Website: lowes
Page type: delivery-shipping
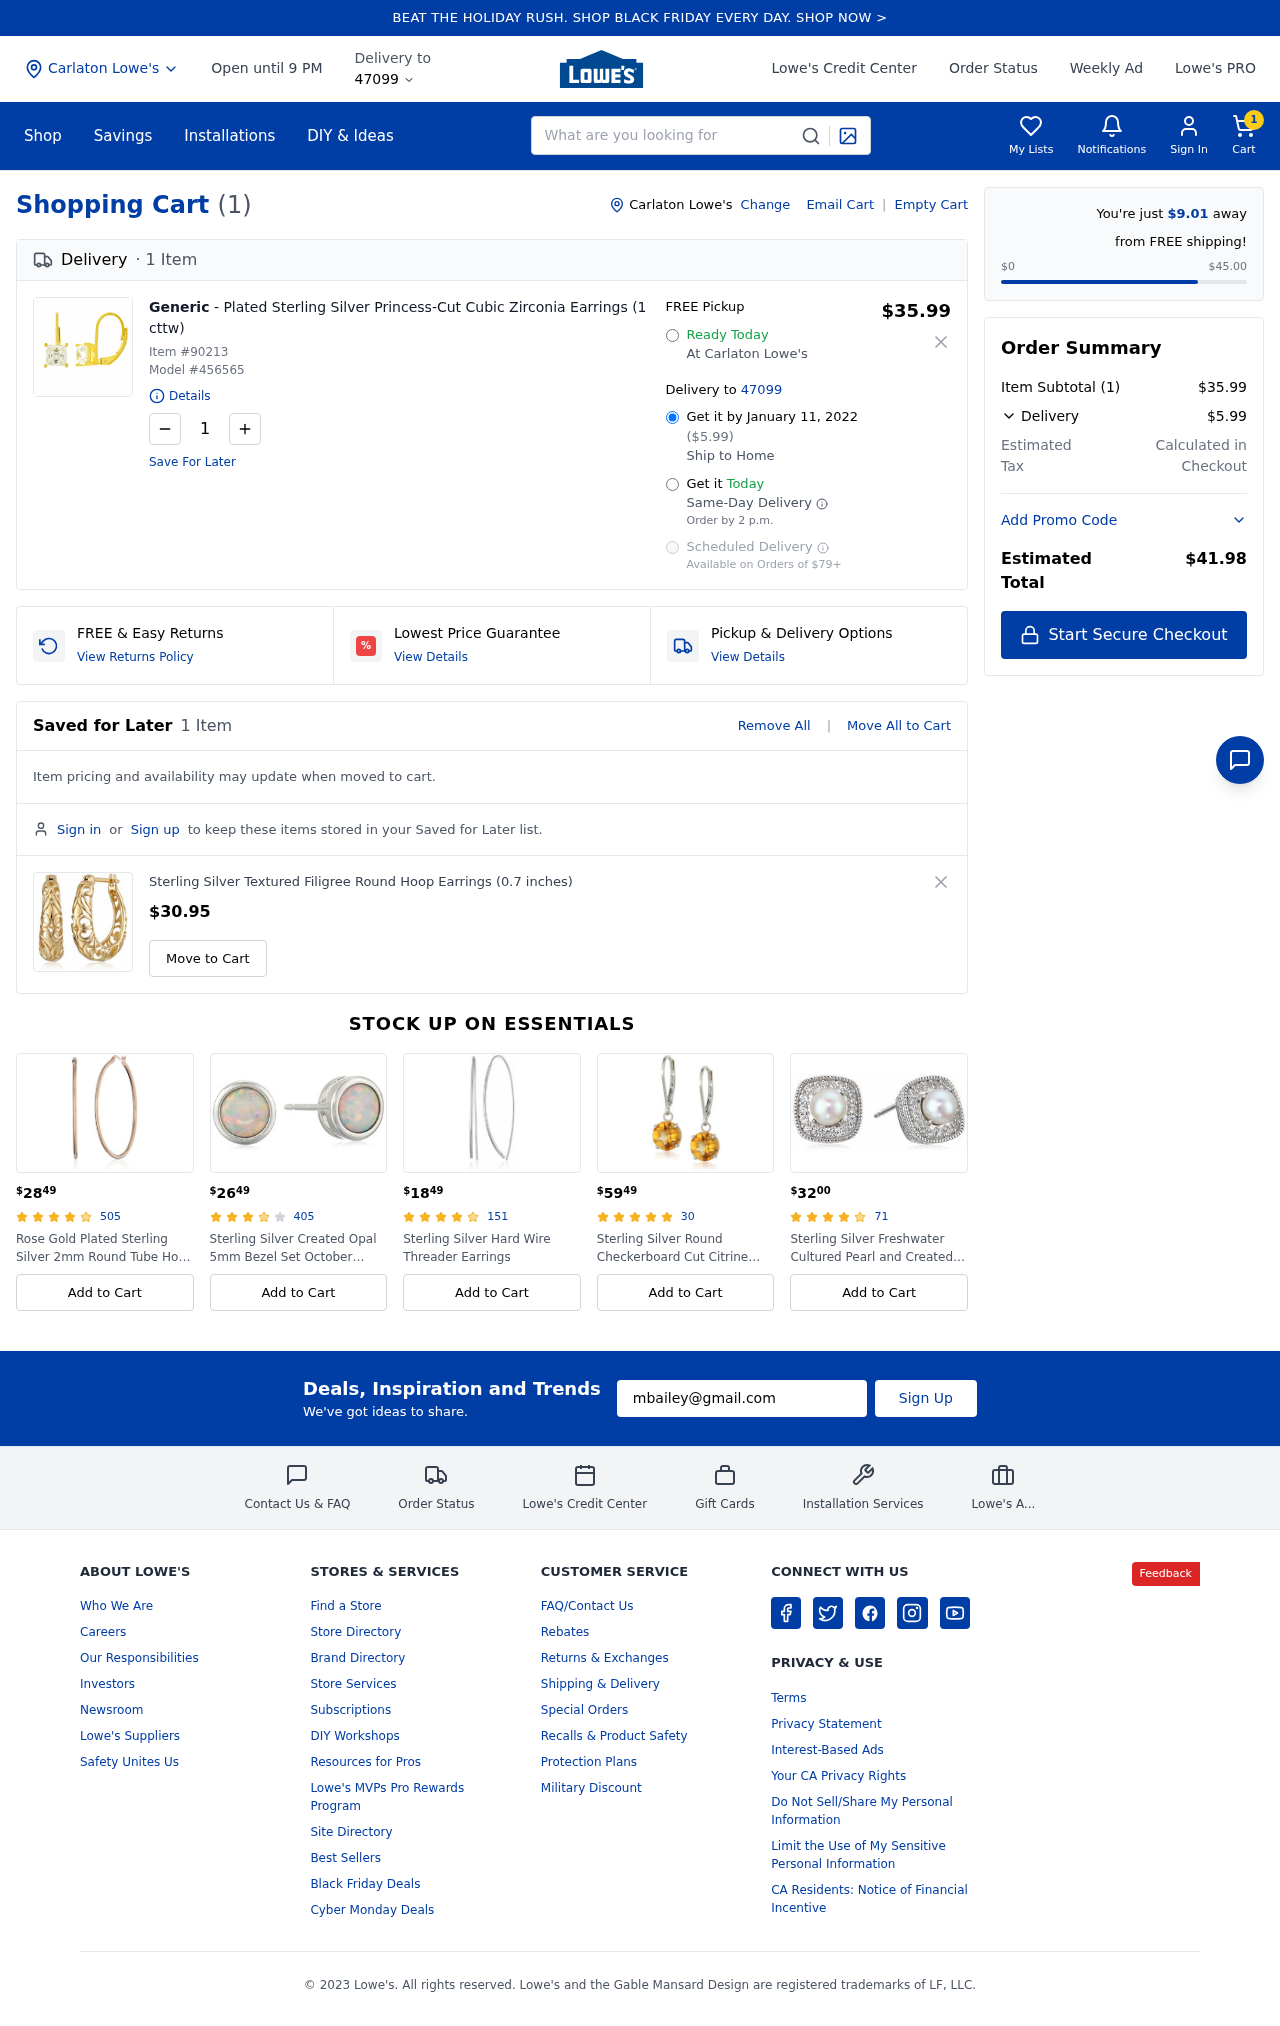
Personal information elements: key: PII_CITY
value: Carlaton
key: PII_EMAIL
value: mbailey@gmail.com
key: PII_POSTCODE
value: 47099
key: PII_CITY2
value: Carlaton
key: PII_CITY3
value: Carlaton
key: PII_POSTCODE2
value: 47099
Product elements: key: PRODUCT1_BRAND
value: Generic
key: PRODUCT1_NAME
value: Plated Sterling Silver Princess-Cut Cubic Zirconia Earrings (1 cttw)
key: PRODUCT1_PRICE
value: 35.99
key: PRODUCT1_QUANTITY
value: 1
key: PRODUCT2_NAME
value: Sterling Silver Textured Filigree Round Hoop Earrings (0.7 inches)
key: PRODUCT2_PRICE
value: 30.95
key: PRODUCT1_ITEM_NUMBER
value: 90213
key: PRODUCT1_MODEL_NUMBER
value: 456565
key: PRODUCT3_PRICE
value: $2849
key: PRODUCT3_NUM_RATINGS
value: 505
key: PRODUCT3_NAME
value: Rose Gold Plated Sterling Silver 2mm Round Tube Hoop Earrings
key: PRODUCT4_PRICE
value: $2649
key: PRODUCT4_NUM_RATINGS
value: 405
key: PRODUCT4_NAME
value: Sterling Silver Created Opal 5mm Bezel Set October Birthstone Stud Earrings
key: PRODUCT5_PRICE
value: $1849
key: PRODUCT5_NUM_RATINGS
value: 151
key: PRODUCT5_NAME
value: Sterling Silver Hard Wire Threader Earrings
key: PRODUCT6_PRICE
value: $5949
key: PRODUCT6_NUM_RATINGS
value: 30
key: PRODUCT6_NAME
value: Sterling Silver Round Checkerboard Cut Citrine Leverback Earrings (8mm)
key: PRODUCT7_PRICE
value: $3200
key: PRODUCT7_NUM_RATINGS
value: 71
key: PRODUCT7_NAME
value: Sterling Silver Freshwater Cultured Pearl and Created White Sapphire Halo Cushion Stud Earrings
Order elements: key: ORDER_NUM_ITEMS
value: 1
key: ORDER_DELIVERY_DATE
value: January 11, 2022
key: ORDER_SHIPPING_COST
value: $5.99
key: AWAY_FROM_FREE_SHIPPING
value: $9.01
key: ORDER_SUBTOTAL
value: $35.99
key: ORDER_TOTAL
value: $41.98
Search elements: key: HEADER_SEARCH
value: What are you looking for